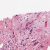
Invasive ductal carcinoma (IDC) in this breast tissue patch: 0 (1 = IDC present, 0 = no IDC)